Interaction volume radius: 10 \u00c5
Interaction volume height: 10 \u00c5
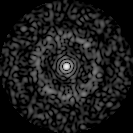
Disorder parameter: 0.8325